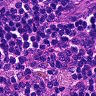
Metastatic tissue present: no